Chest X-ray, PA view. Patient: 53 years old, sex M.
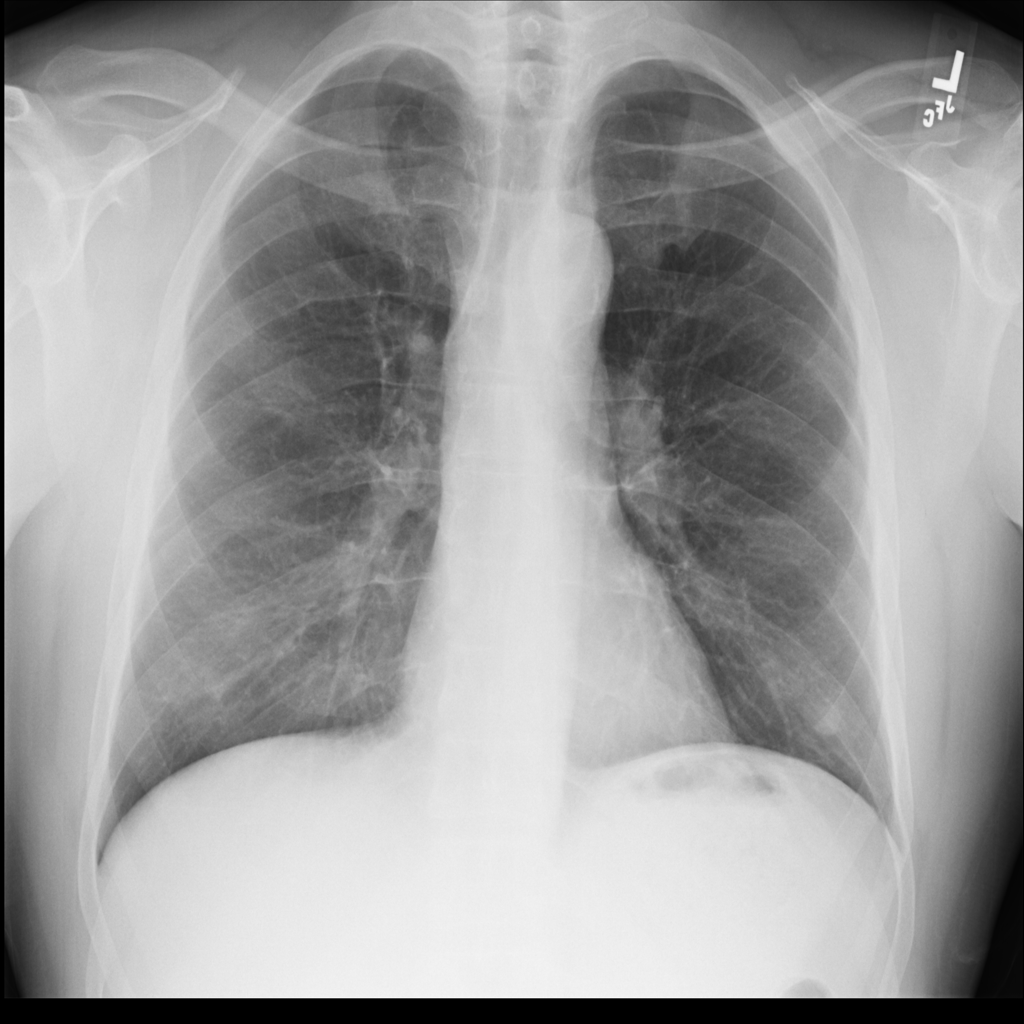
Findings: No Finding